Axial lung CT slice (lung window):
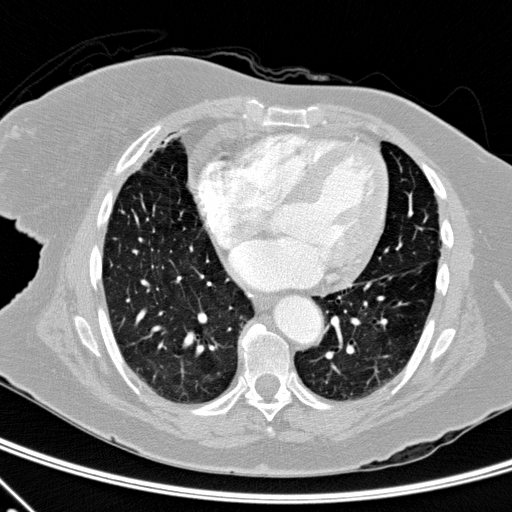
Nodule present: no